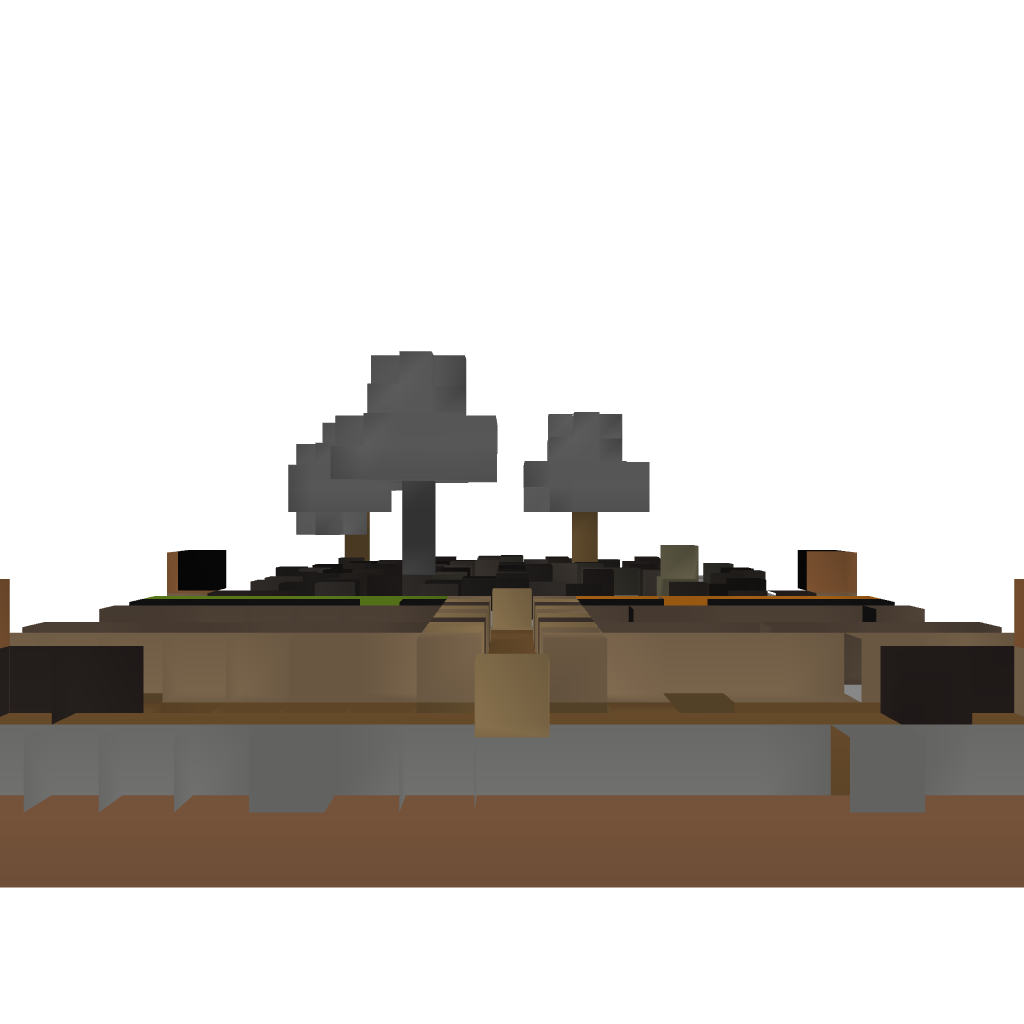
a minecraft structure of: medival veg/flower garden